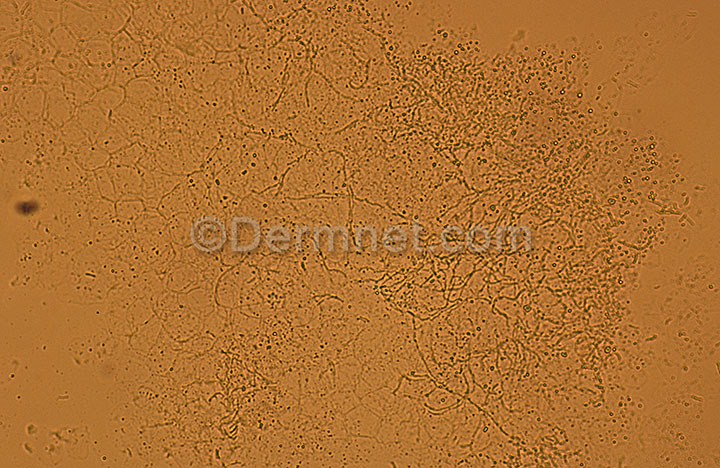
Disease: Tinea Ringworm Candidiasis and other Fungal Infections